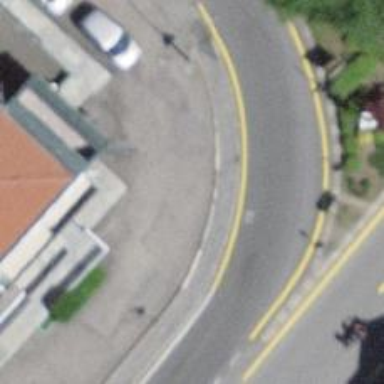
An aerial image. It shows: Raised kerb.